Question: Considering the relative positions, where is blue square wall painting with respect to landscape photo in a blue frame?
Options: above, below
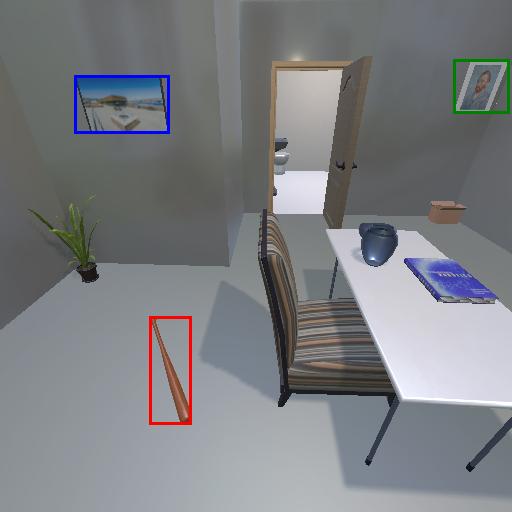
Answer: above